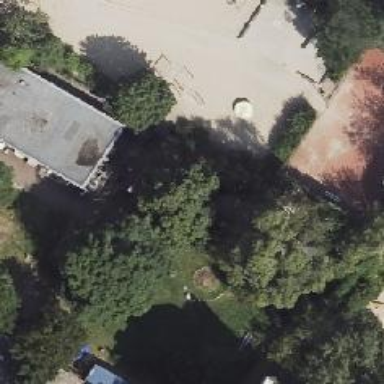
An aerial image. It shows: Sandpit playground.